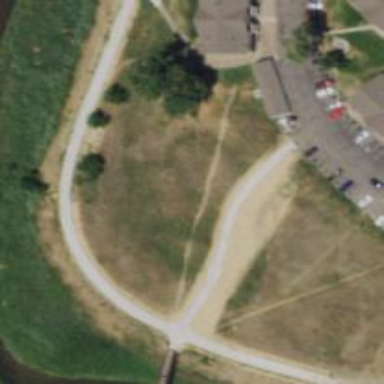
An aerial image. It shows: Cycleway.